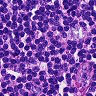
Metastatic tissue present: no